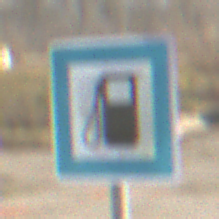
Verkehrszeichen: Tankstelle
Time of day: MorningAfternoon
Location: Outdoor (Suburban)
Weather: PartlyCloudy
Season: NotSpecified
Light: Natural